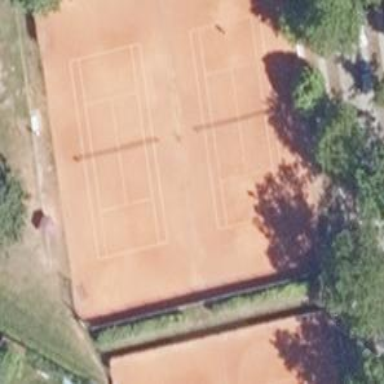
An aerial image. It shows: Tennis court on the leisure land pitch.